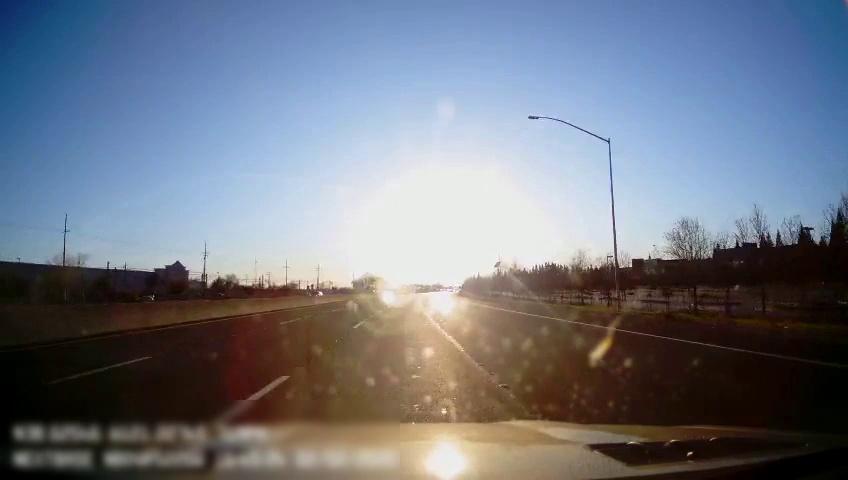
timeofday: Day
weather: Sunny
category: Drivable Space
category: Vehicles | Car
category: Lanes | Alternate Lane
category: Lanes | Alternate Lane
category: Lanes | Current Lane
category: Lanes | Current Lane
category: Lanes | Alternate Lane